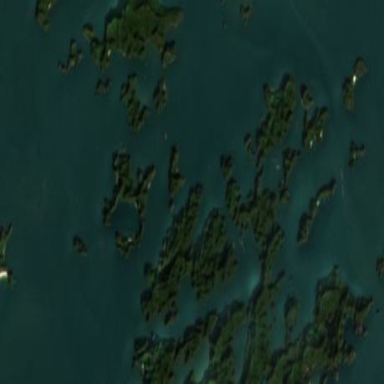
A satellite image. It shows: Islet along the natural coastline.